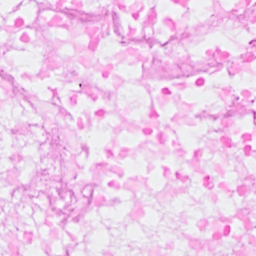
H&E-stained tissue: Breast